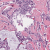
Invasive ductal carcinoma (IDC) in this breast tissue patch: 1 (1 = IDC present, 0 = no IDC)